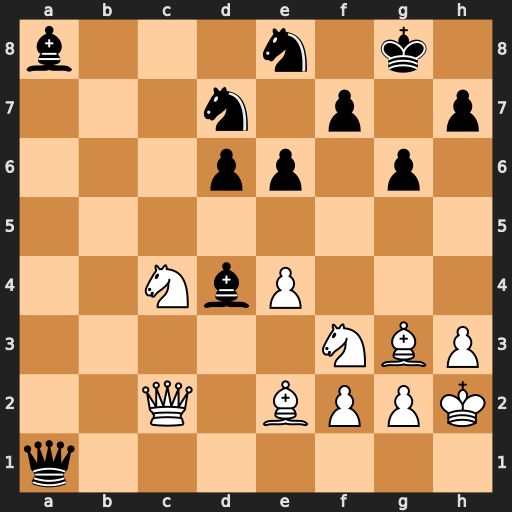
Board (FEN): b3n1k1/3n1p1p/3pp1p1/8/2NbP3/5NBP/2Q1BPPK/q7
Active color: w
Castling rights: -
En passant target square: -
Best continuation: Nxd4 Qxd4 Qa4